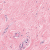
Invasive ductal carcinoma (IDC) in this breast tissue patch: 0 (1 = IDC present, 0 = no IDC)